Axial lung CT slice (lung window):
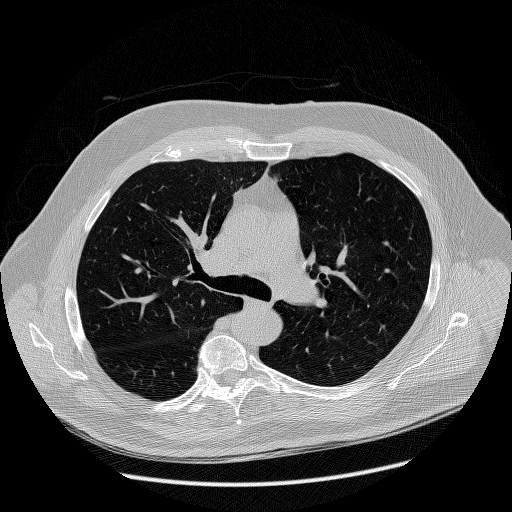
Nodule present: no